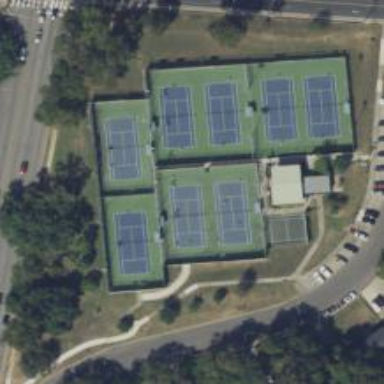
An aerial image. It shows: Sports centre dedicated to tennis.